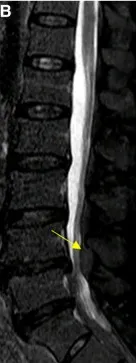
Spinal MRI images of patient #3. (A-C) Preoperative Sagittal T1, STIR and axial T2 weighted images show an overgrowth of epidural fat compressing the dural sac at L4-L5 (arrows), Manjila grading as type II (dorsal) moderate severity and Manjila Type III (concentric) moderate SEL seen caudally.
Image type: radiology (mri)